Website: lowes
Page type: stored-credit-cards
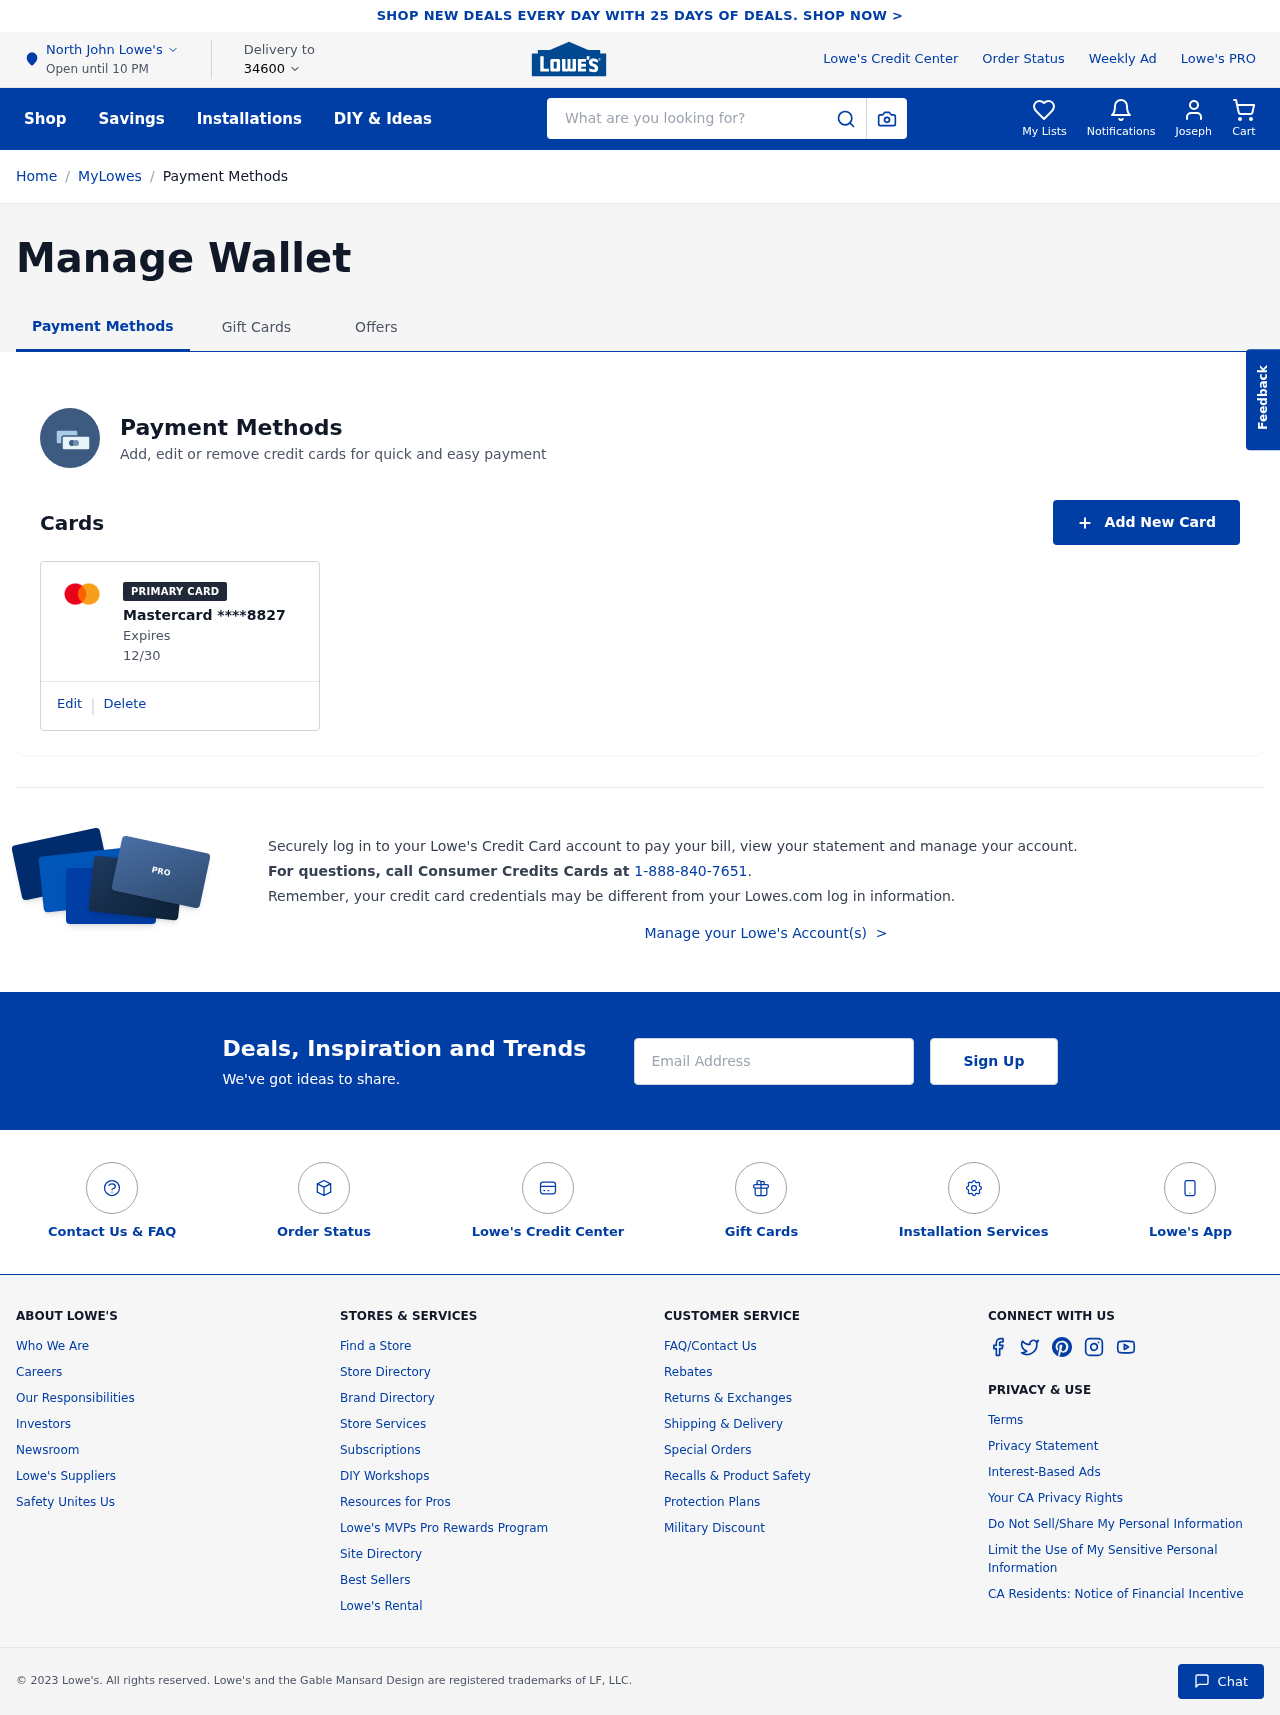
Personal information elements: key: PII_CARD_EXPIRY
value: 12/30
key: PII_CARD_LAST4
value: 8827
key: PII_CARD_TYPE
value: Mastercard
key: PII_CITY
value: North John
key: PII_EMAIL
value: joseph_dean@hotmail.com
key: PII_FIRSTNAME
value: Joseph
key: PII_POSTCODE
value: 34600
Search elements: key: HEADER_SEARCH
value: What are you looking for?